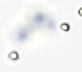
Label: Phaeocystis